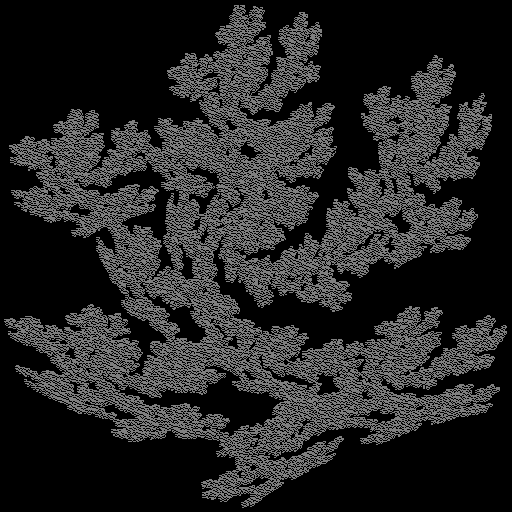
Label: pinetree